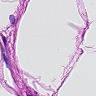
Metastatic tissue present: no